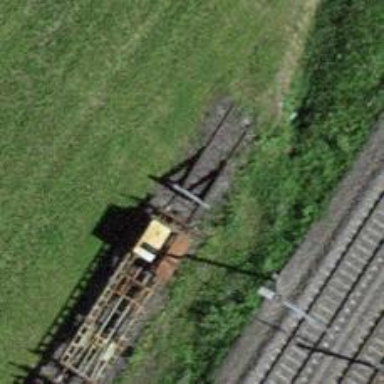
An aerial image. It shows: Single railway spur track.